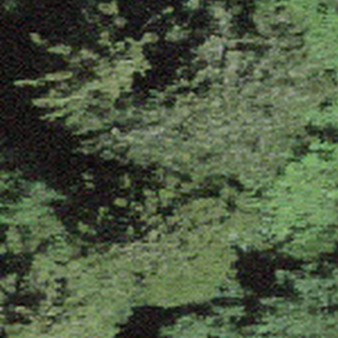
Label: other